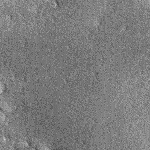
Label: no_change